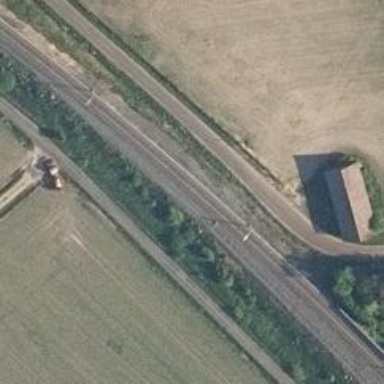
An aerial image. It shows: Railway track with continuous electrified contact line.